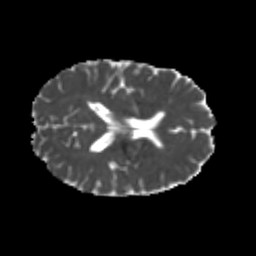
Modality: MD
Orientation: axial
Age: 22
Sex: male
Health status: healthy
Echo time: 0.074 s